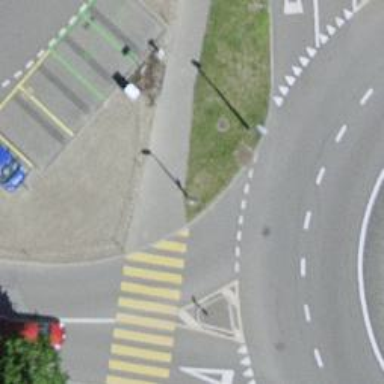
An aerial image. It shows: Kerb barrier.